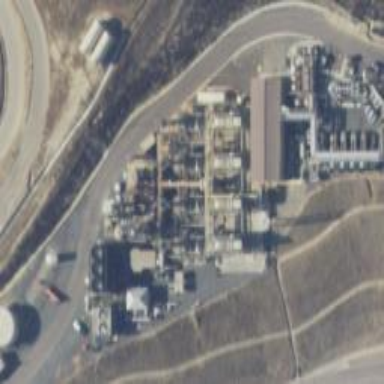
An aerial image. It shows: Gas turbine power generator.